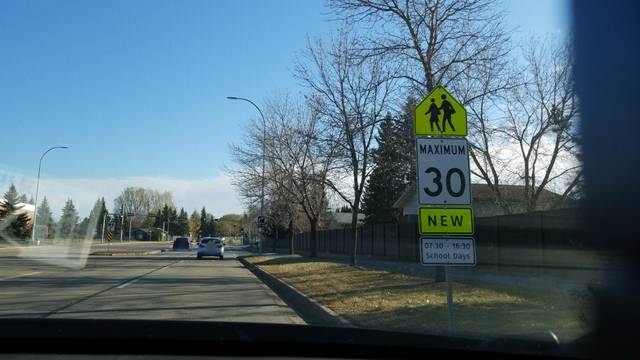
Region: Canada
Coordinates: 53.529, -113.286